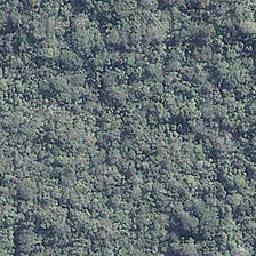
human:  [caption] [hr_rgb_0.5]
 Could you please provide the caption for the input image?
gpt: Dark green light green.

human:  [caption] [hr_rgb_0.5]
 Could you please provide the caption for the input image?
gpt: Dark green, light green.

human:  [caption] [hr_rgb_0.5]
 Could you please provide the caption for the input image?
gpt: a dense forest .

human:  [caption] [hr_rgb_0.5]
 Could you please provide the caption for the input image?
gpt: a dense forest .

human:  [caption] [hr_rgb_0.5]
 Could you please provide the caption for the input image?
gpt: a dense forest .